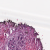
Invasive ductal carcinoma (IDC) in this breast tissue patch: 0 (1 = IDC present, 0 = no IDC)